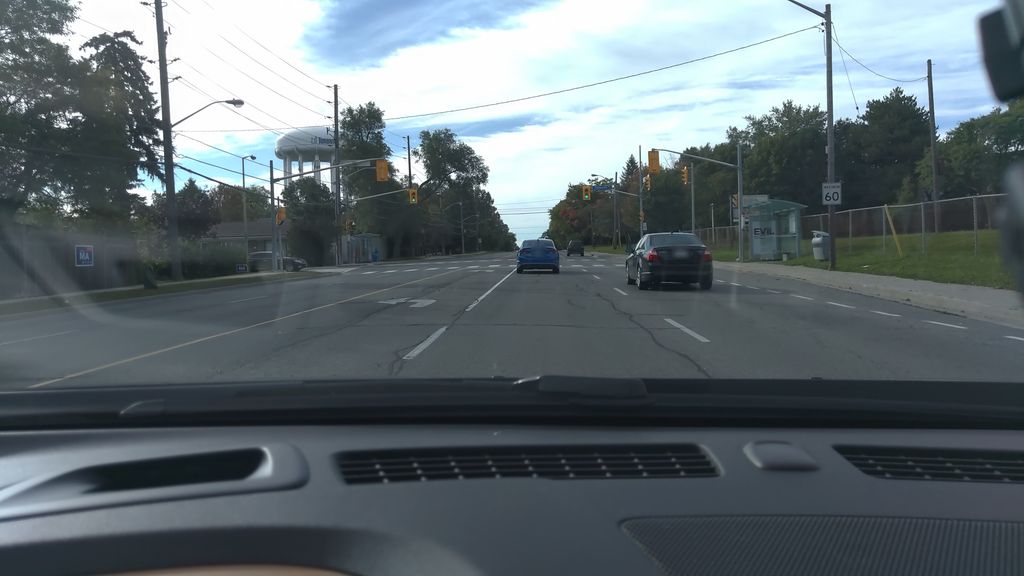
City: toronto